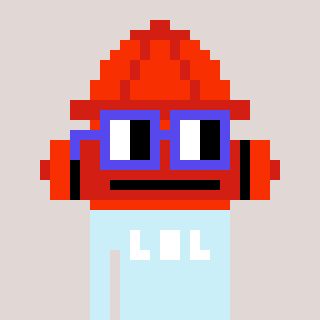
a pixel art character with square blue glasses, a fire hydrant-shaped head and a cold-colored body on a warm background